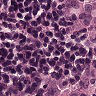
Metastatic tissue present: yes